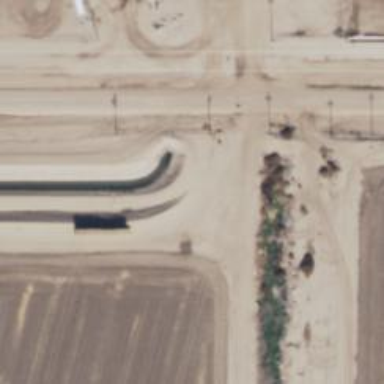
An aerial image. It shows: Irrigation canal used for providing water to the land.